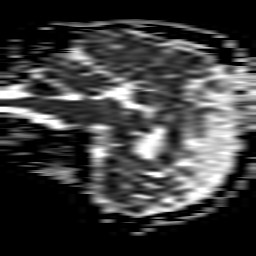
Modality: ADC
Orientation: sagittal
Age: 57
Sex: male
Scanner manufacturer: philips
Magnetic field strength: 1.5 T
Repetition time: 3.503 s
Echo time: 0.09255 s